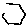
Label: hexagon